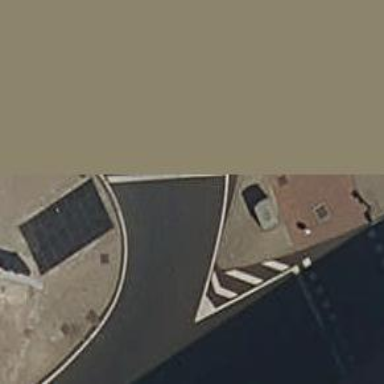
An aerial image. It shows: Bus stop with shelter. It is platform for public transport.